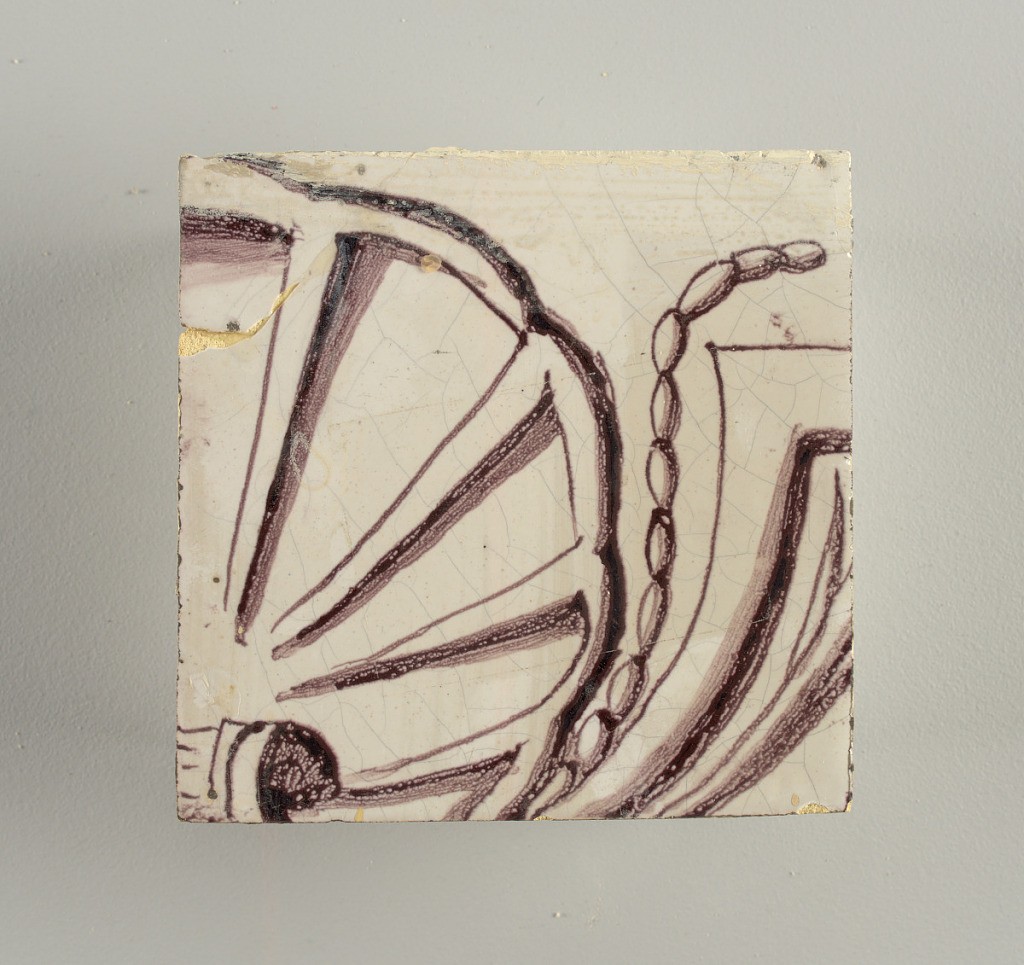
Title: Tile wall facing
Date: ca. 1725
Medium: Tin-glazed earthenware, underglaze
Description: Horizontal rectangle.  Thirty tiles wide and twenty-three tiles high with opening for fireplace eleven tiles wide and ten high.  Foliage arabesques disposed about three vertical axes from which are emphazised by urns at center and right, and at left by the figure of a standing woman carrying an infant on her arm and accompanied by two children.